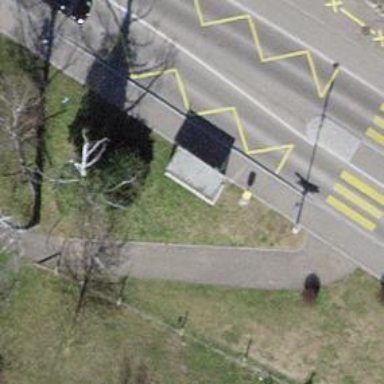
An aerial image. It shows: Bus stop with shelter. It is platform for public transport.